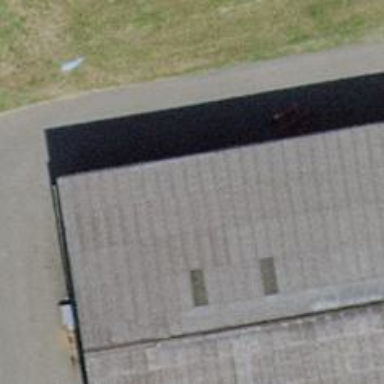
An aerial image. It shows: Farm shop.